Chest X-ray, PA view. Patient: 44 years old, sex M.
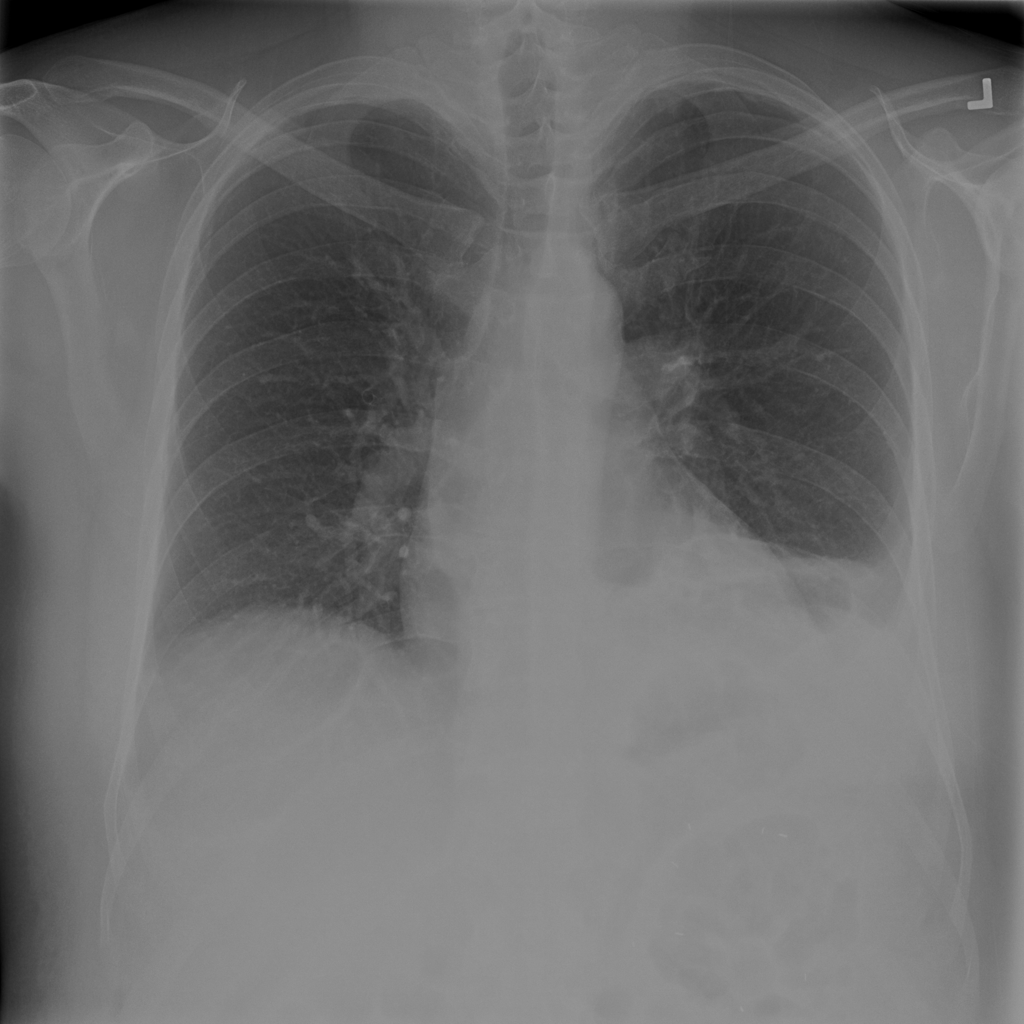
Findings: Atelectasis, Effusion, Infiltration